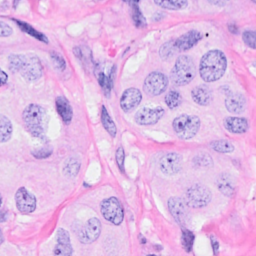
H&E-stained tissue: Breast